Question: My question concerns classes design in OOP. Let say we have ItemBase which is parent class for Canceled, Modified and Added class. We also have DueToBase class - parent of Provider and Distributor.
---

---
ItemBase may be changed due to DueToBase class.
Assume that ItemBase has property of type DueToBase, and DueToBase has interface method called compute(). Compute algorithm is to the specific ItemBase derived class. So we have six different possible combinations of ItemBase-DueToBase relationship.
Example.
'''
ItemBase ib = new Added();
ib.changed = new Provider(ib);
ib.changed.compute();
'''
My question is how should relationship between ItemBase and DueToBase be built in real object oriented programming ? I do not see swich/case or if condition clause in compute method for checking which type of instance ItemBase is.
It gets even worse if DueToBase has another XXXBase class inside which has another interface method YYY() which algorithm depends on the specific instance of DueToBase (and even on the ItemBase).
How to deal with such cases ? Is there any good programming pattern for such things ? Maybe direction I followed is bad. I would appreciate for your assistance.
maybe that my diagram was not clear. The problem is with following...
pseudocode:
'''
doSomething(){
if(itemBase instanceof Cancelled){
if(dueToBase instanceof Provider)
algorithm1();
else if(dueToBase instanceof Company)
algorithm2();
}else if(itemBase instanceof Modified){
if(dueToBase instanceof Provider)
algorithm3();
else if(dueToBase instanceof Company)
algorithm4();
}else if(itemBase instanceof Added){
if(dueToBase instanceof Provider)
algorithm5();
else if(dueToBase instanceof Company)
algorithm6();
}
}
'''
it gets even worse with deeper if clauses.
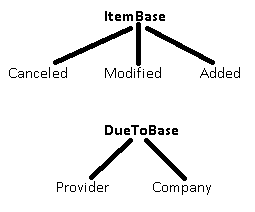
Answer: the better way will be:
'''
interface Algorithm {
void executeAlgorithm();
}
'''
and have classes, that implement Algorithm interface, instead of functions. Algorithm1, Algorithm2, Algorithm3 and so on.
and have table:
'''
Algorithm[,] algorithmTable = { { new Algorithm1(), new Algorithm2() },
{ new Algorithm3(), new Algorithm4() },
{ new Algorithm5(), new Algorithm6() }
};
'''
and have maps
'''
Map< Class<?> , Integer > itemBaseMap = new HashMap<>();
Map< Class<?> , Integer > dueToBaseMap = new HashMap<>();
'''
and somewhere build this maps
'''
itemBaseMap.add( Canceled.class , 0 );
itemBaseMap.add( Modified.class , 1 );
itemBaseMap.add( Added.class , 2 );
dueToBaseMap.add( Provider.class, 0 );
dueToBaseMap.add( Company.class, 1 );
'''
and in doSomething method you can write
'''
void doSomething( ItemBase itemBase, DueToBase dueToBase ) {
Integer itemBaseIndex = itemBaseMap.get( itemBase.getClass() );
Integer dueToBaseIndex = dueToBaseMap.get( dueToBase.getClass() );
Algorithm algorithm = algorithmTable[ itemBaseIndex, dueToBaseIndex ];
algorithm.executeAlgorithm();
}
'''